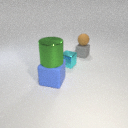
small gray rubber cube below small brown rubber sphere